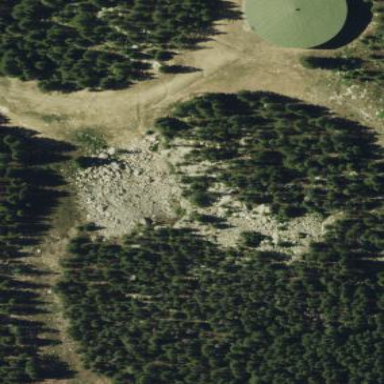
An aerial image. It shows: Downhill piste in the backcountry with bare rock surroundings.